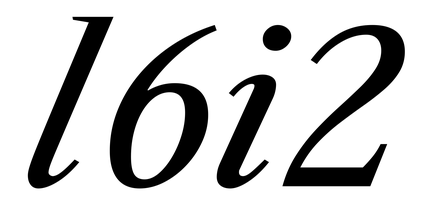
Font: LibreCaslonText-Italic_Italic